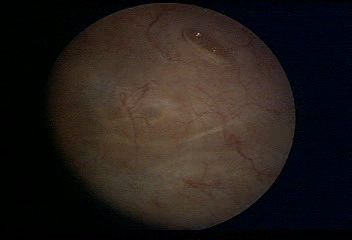
Modality: WLC
Class: Normal mucosa
Bladder cancer association: No